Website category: movie
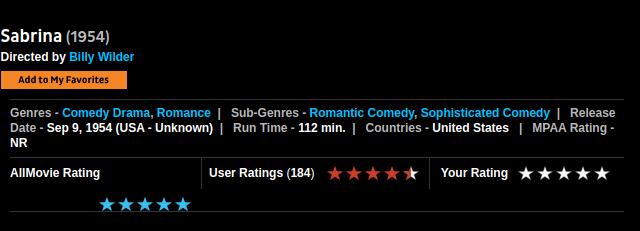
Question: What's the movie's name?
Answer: Sabrina

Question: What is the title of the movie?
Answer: Sabrina

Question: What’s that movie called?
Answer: Sabrina

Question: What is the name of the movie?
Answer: Sabrina

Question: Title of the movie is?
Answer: Sabrina

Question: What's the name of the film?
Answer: Sabrina

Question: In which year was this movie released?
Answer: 1954

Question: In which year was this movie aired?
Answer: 1954

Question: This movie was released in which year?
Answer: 1954

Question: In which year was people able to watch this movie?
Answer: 1954

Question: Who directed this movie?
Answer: Billy Wilder

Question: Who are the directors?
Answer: Billy Wilder

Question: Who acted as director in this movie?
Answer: Billy Wilder

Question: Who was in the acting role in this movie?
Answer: Billy Wilder

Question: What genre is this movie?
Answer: Comedy Drama , Romance

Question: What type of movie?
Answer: Comedy Drama , Romance

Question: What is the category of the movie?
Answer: Comedy Drama , Romance

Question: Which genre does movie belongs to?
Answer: Comedy Drama , Romance

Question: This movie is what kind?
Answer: Comedy Drama , Romance

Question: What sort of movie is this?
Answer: Comedy Drama , Romance

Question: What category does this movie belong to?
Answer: Comedy Drama , Romance

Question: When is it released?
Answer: Sep 9, 1954 (USA - Unknown)

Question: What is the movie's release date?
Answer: Sep 9, 1954 (USA - Unknown)

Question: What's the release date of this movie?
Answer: Sep 9, 1954 (USA - Unknown)

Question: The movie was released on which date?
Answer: Sep 9, 1954 (USA - Unknown)

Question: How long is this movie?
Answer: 112 min.

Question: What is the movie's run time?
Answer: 112 min.

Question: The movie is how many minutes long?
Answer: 112 min.

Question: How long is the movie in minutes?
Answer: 112 min.

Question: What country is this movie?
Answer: United States

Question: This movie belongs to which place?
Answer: United States

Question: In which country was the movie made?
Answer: United States

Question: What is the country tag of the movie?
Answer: United States

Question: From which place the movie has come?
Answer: United States